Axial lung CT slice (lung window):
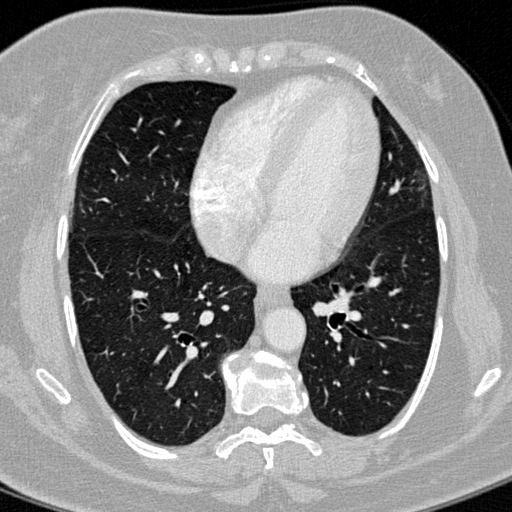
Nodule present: no